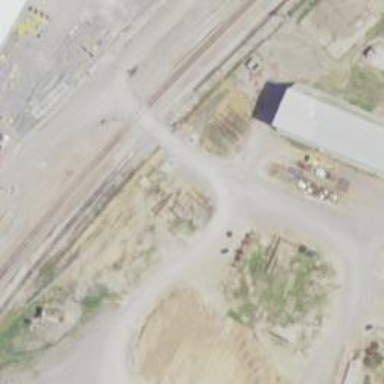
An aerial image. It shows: Railway level crossing.